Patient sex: F
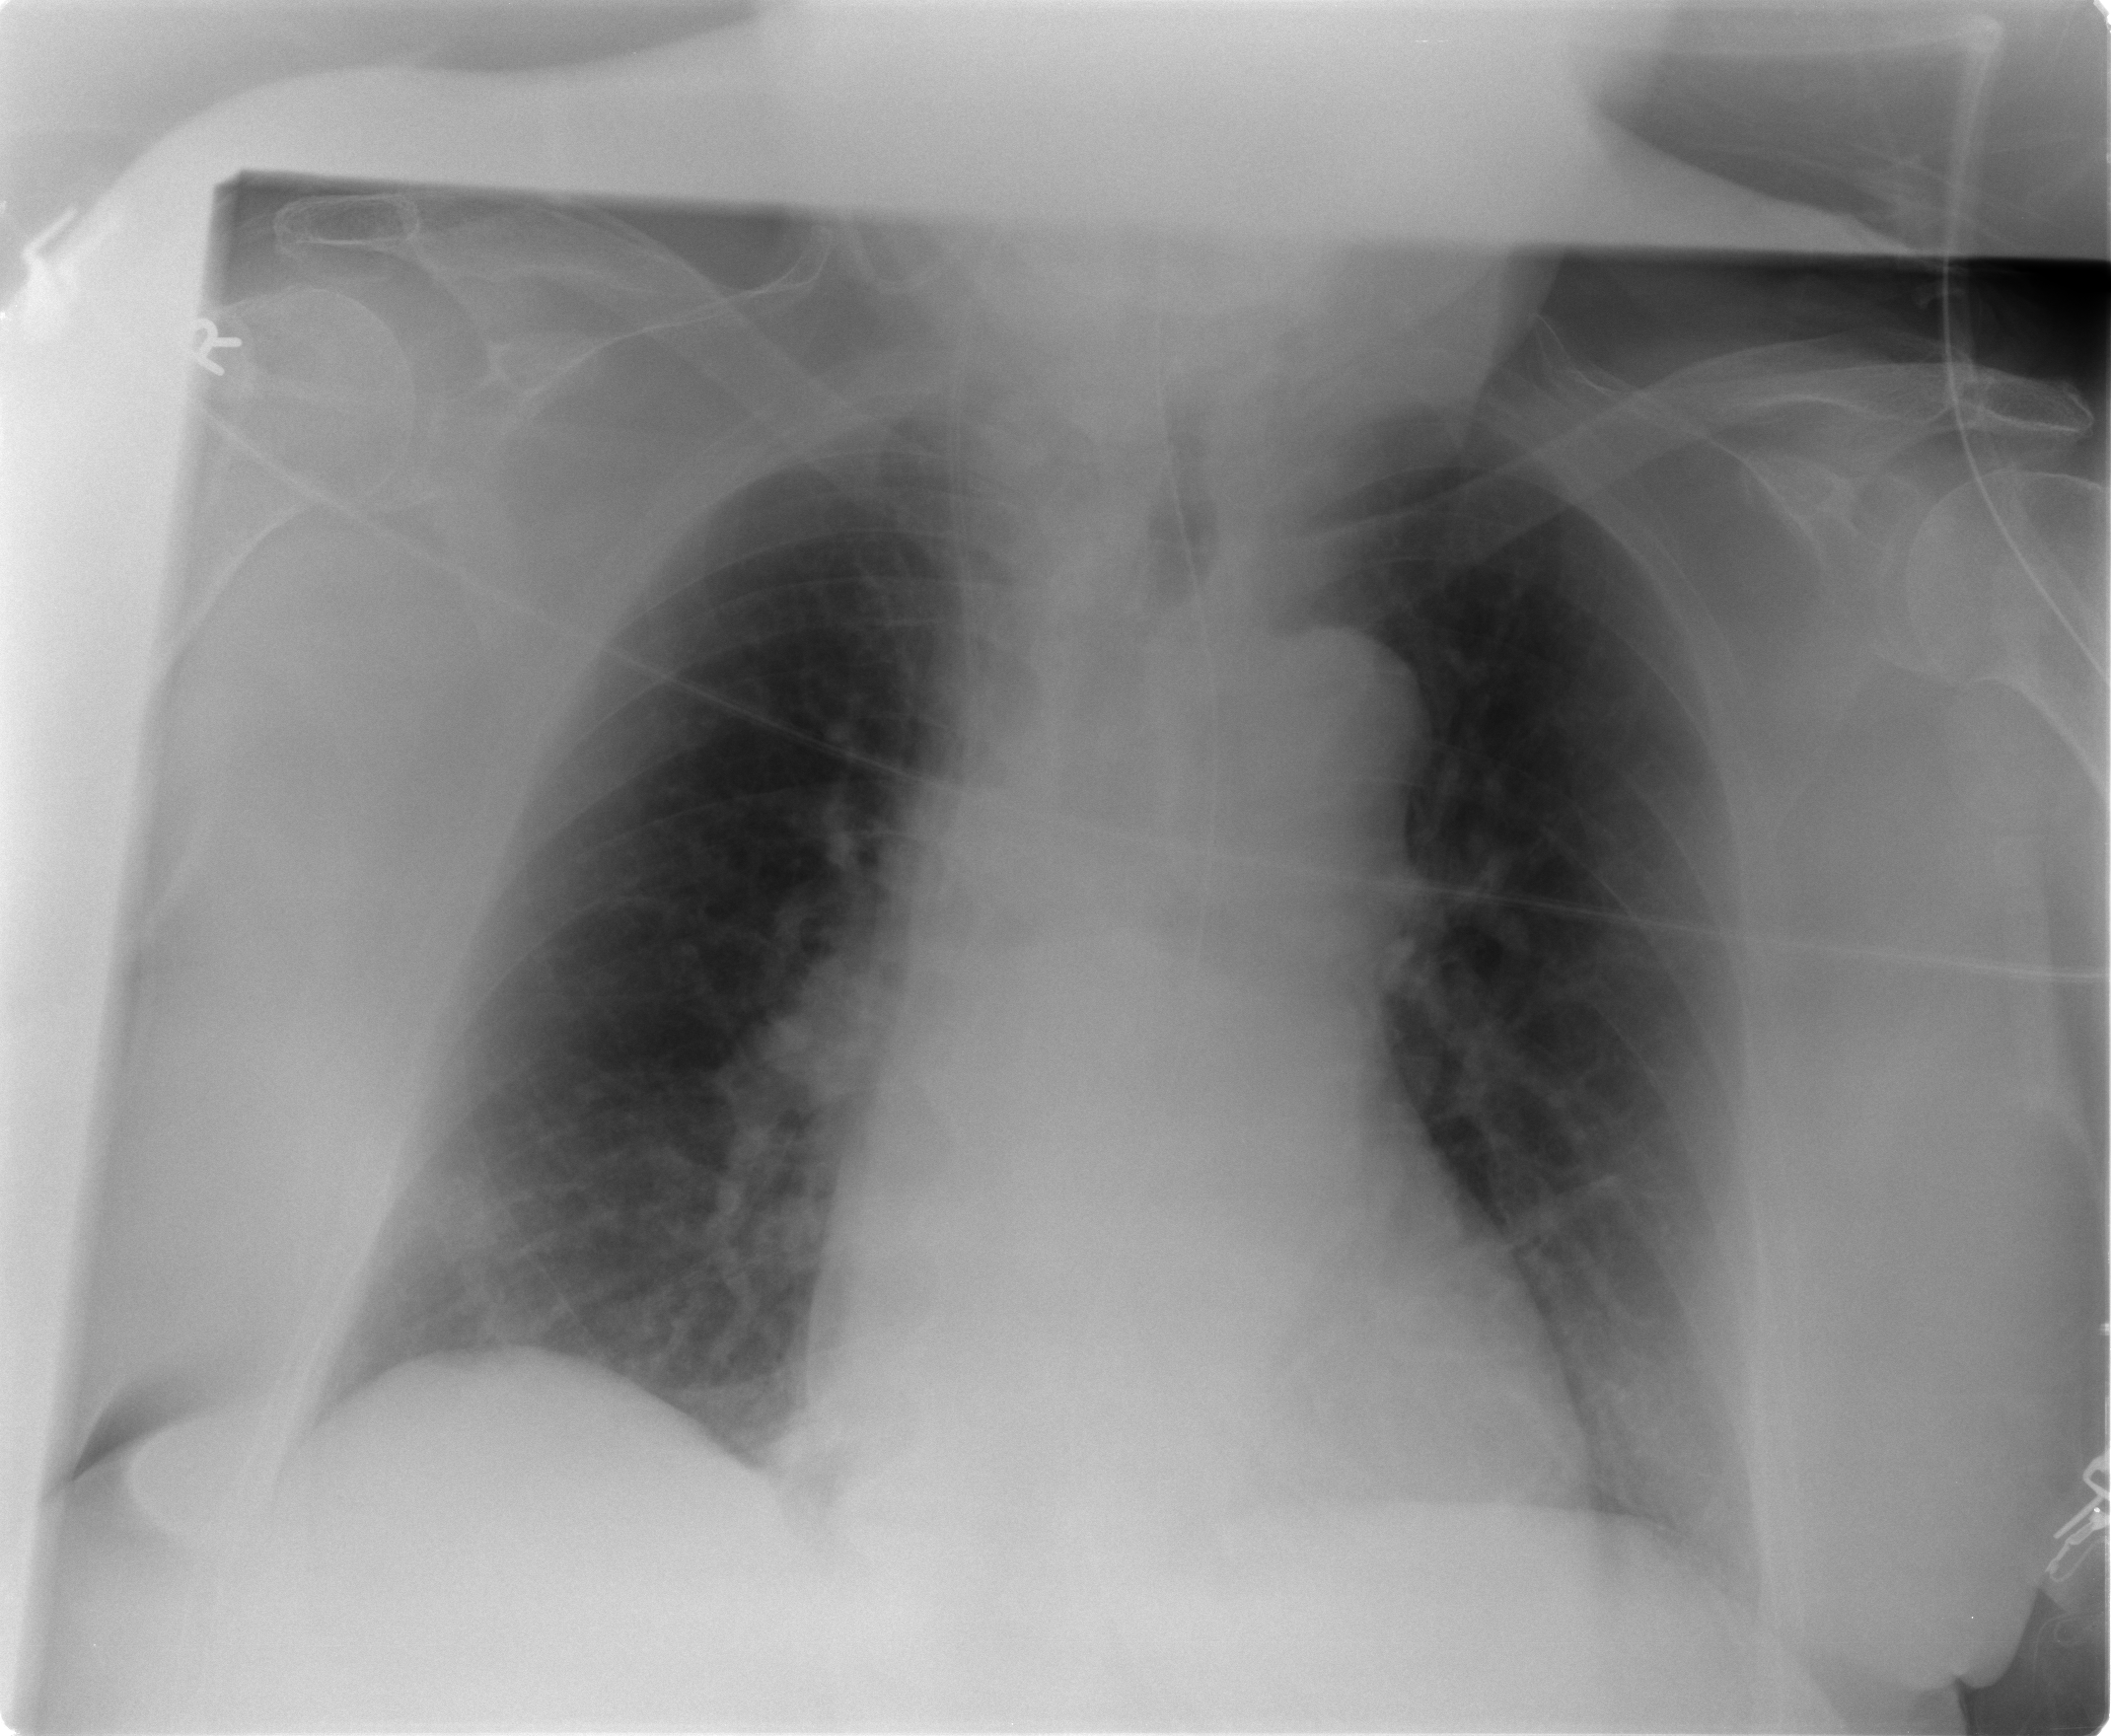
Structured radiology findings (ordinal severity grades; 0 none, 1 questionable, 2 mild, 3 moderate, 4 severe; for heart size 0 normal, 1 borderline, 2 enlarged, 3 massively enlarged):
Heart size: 2
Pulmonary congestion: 2
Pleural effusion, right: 0
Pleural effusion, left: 0
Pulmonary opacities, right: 0
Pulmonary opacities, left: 0
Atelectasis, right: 2
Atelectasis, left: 0